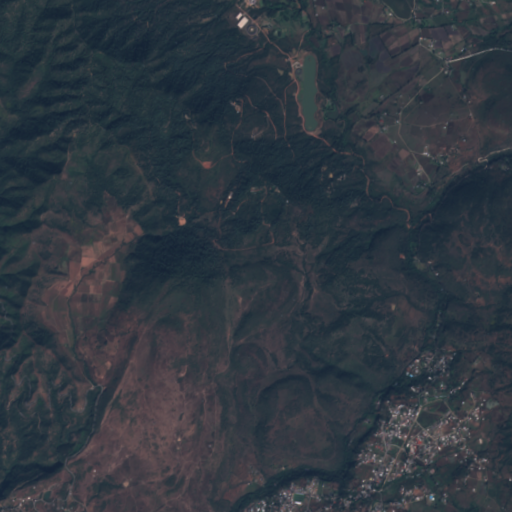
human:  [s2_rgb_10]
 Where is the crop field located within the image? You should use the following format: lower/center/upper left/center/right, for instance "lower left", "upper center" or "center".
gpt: The crop field is located in the lower right of the image.
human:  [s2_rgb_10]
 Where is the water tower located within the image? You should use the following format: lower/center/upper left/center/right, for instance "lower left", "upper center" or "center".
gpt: The water tower is located in the lower right of the image.
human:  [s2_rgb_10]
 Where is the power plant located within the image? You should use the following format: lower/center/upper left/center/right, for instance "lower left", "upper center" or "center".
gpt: There is no power plant in the image.